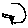
Label: hexagon